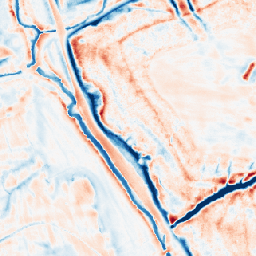
Category: edge_preserving
Decomposition family: bilateral
Decomposition parameters: d: 21
sigma_color: 100
sigma_space: 75
Upsampling method: area
Upsampling parameters: scale: 8
Upsampling scale: 8